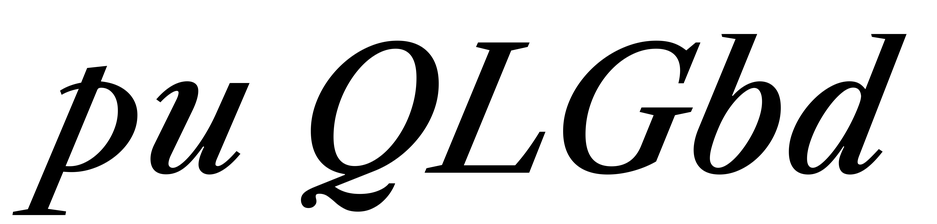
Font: LibreCaslonText-Italic_Medium_Italic